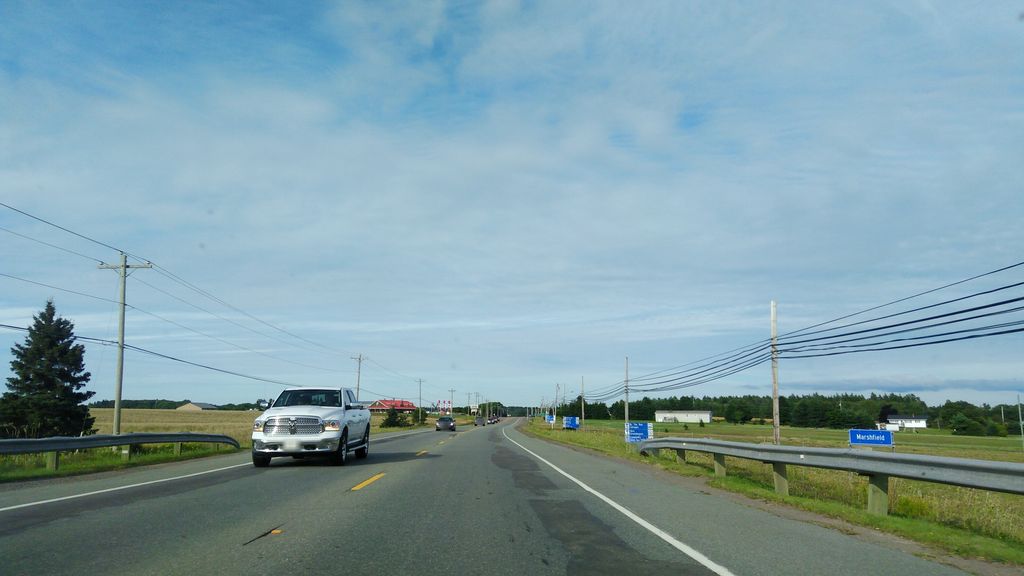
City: charlottetown